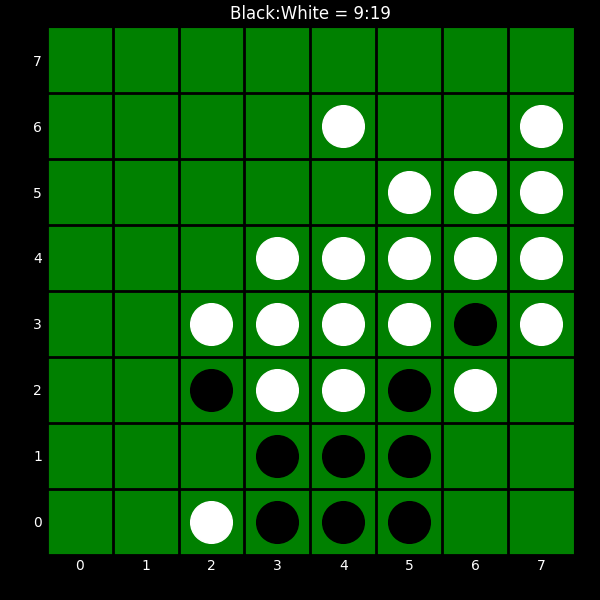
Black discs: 9
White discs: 19